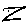
Label: zigzag